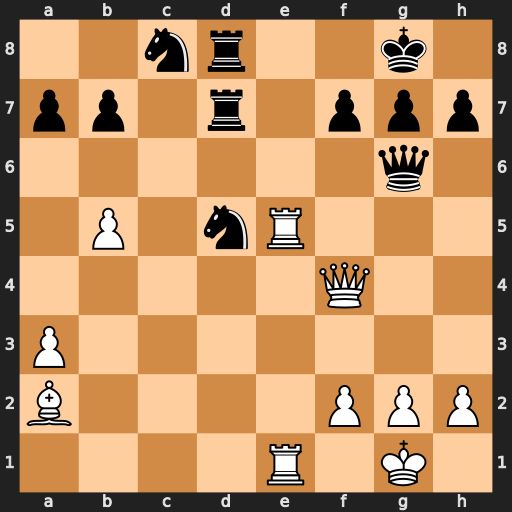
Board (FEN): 2nr2k1/pp1r1ppp/6q1/1P1nR3/5Q2/P7/B4PPP/4R1K1
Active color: w
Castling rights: -
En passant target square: -
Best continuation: Re8+ Rxe8 Rxe8#